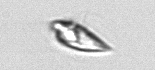
Label: Oxytoxum